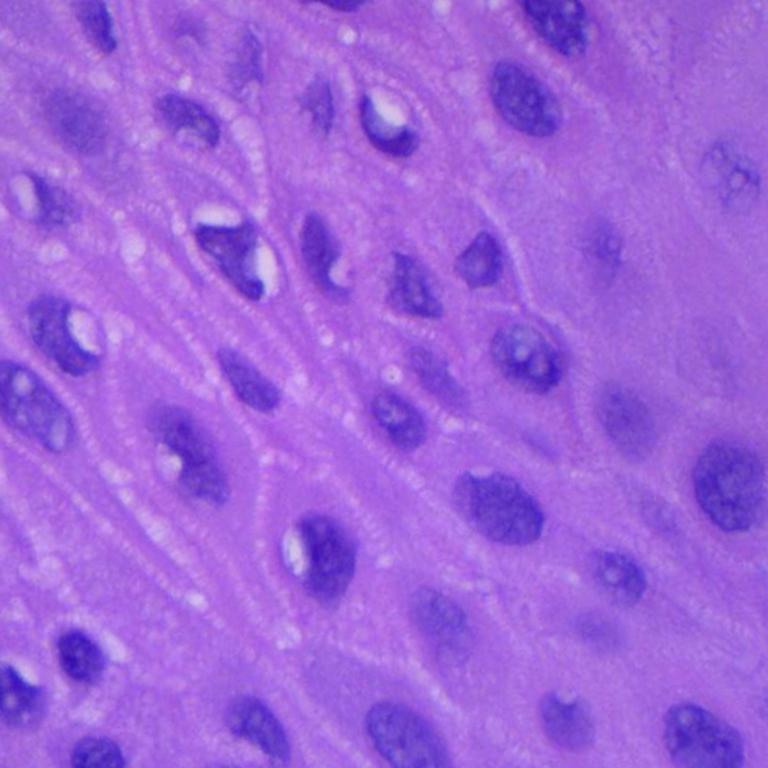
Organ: lung
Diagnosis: squamous carcinomas